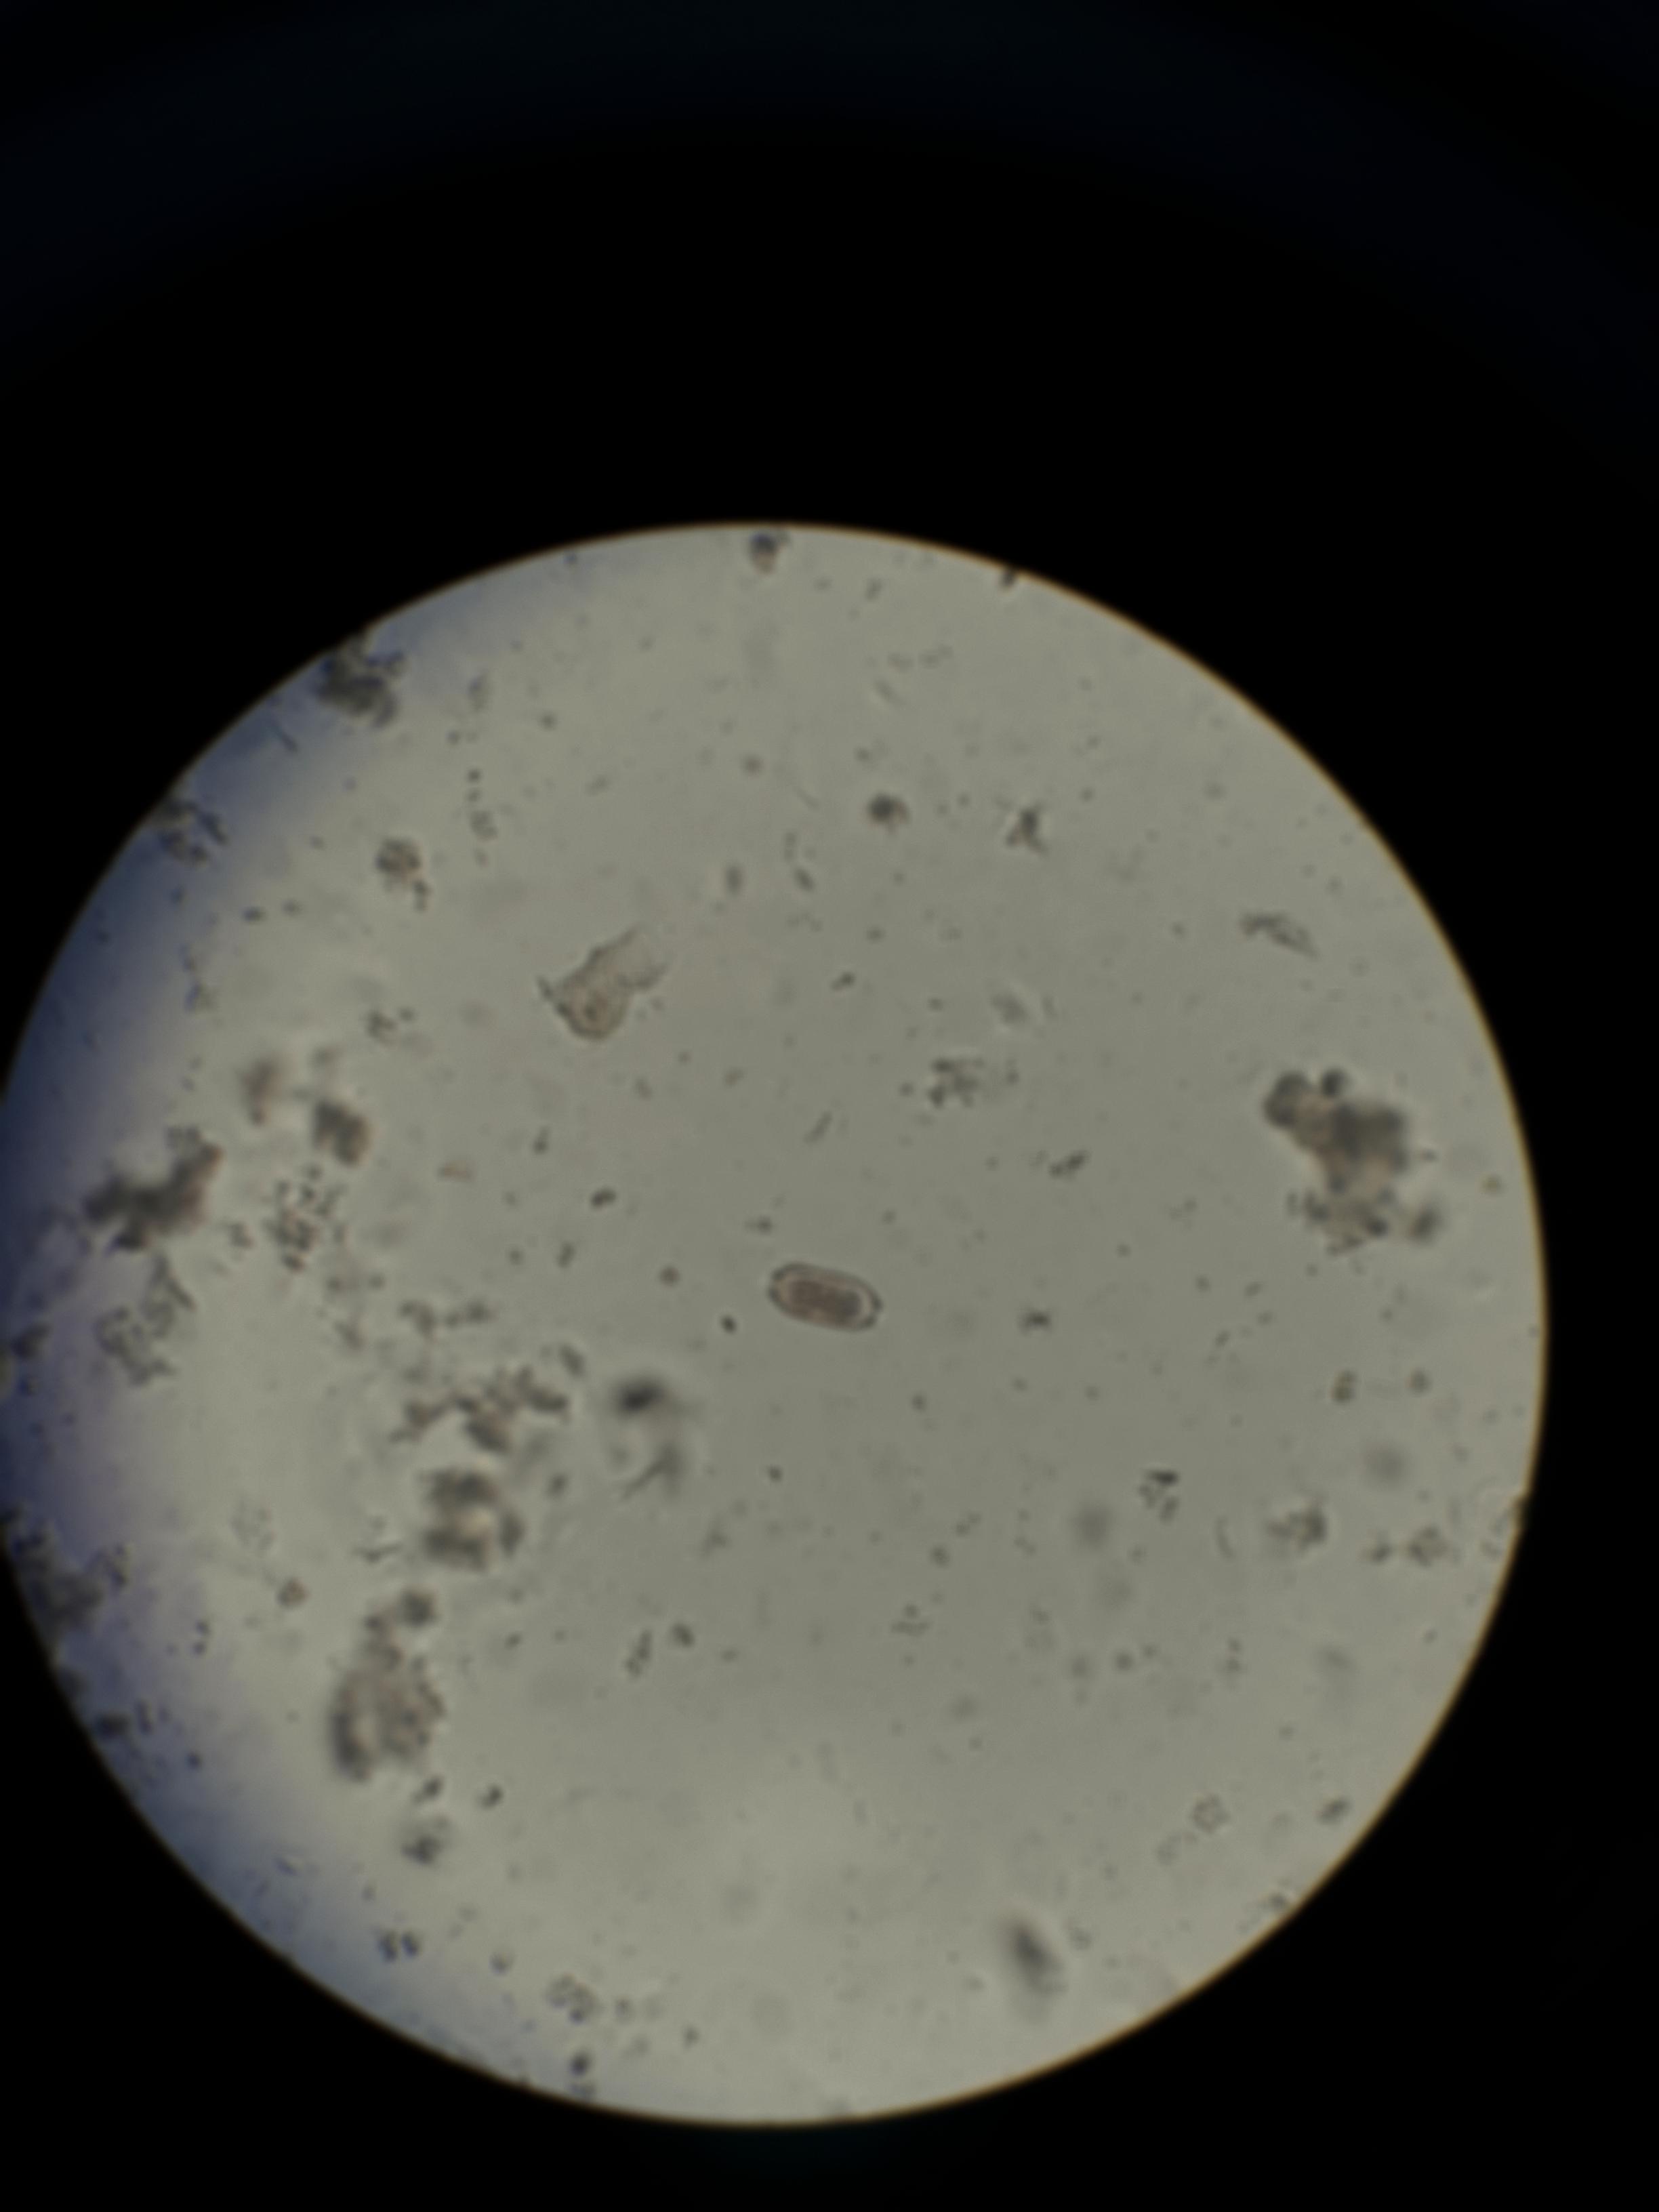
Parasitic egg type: Capillaria philippinensis